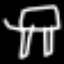
Label: chair